Interaction volume radius: 10 \u00c5
Interaction volume height: 45 \u00c5
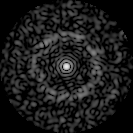
Disorder parameter: 0.8344